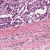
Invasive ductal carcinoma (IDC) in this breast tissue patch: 1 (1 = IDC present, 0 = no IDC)